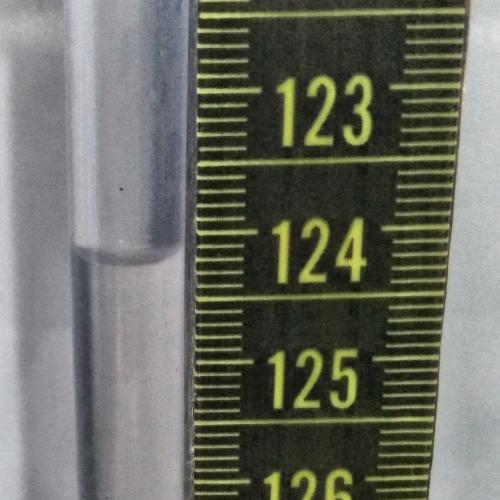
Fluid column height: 124.2 cm